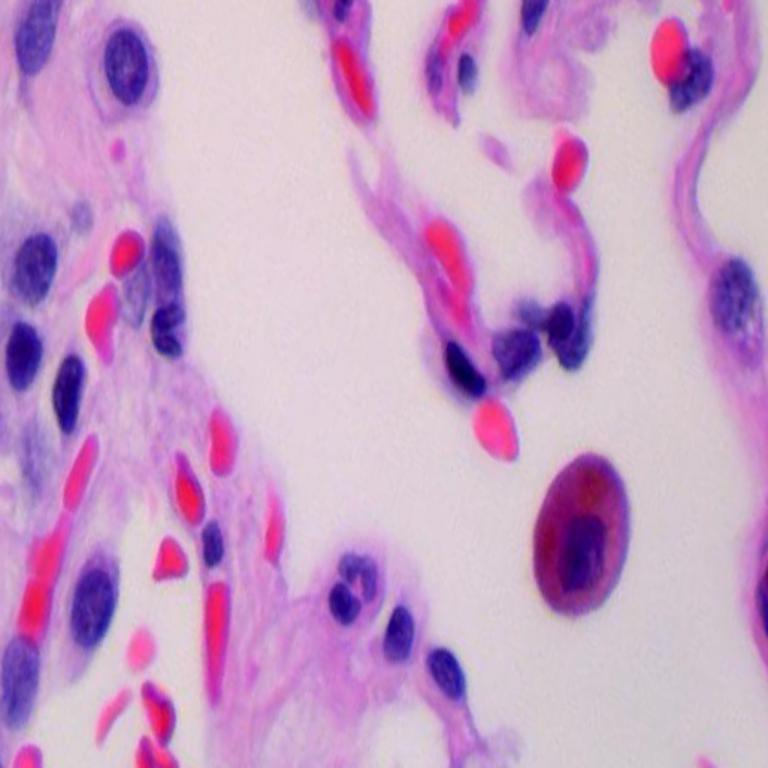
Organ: lung
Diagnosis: benign